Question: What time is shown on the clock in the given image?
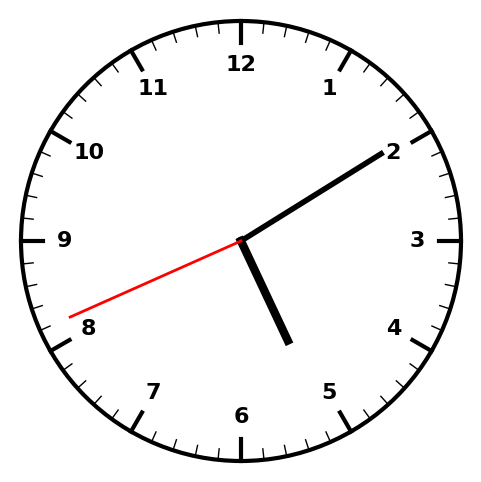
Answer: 05:09:41